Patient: sex M, age 26
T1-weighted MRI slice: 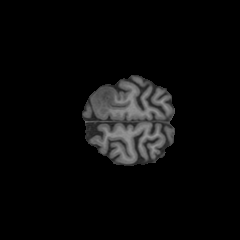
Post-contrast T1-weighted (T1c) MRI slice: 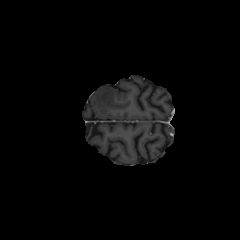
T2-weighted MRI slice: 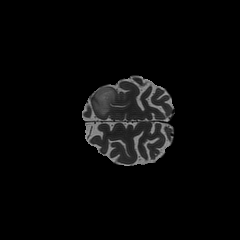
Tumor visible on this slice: yes
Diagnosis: Oligodendroglioma, IDH-mutant, 1p/19q-codeleted
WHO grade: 2